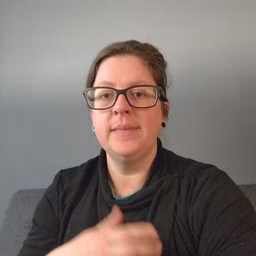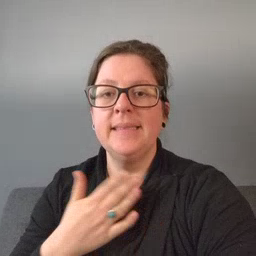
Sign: happy